Interaction volume radius: 5 \u00c5
Interaction volume height: 15 \u00c5
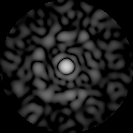
Disorder parameter: 0.8535